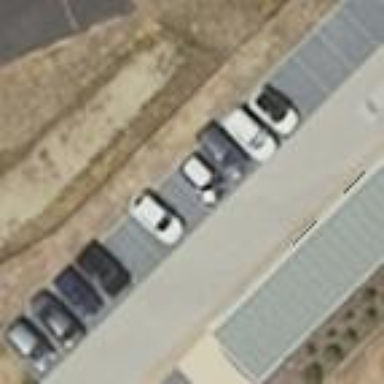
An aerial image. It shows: Parking area with paving stones.